Question: Warning: first-time Vim "user"
I'd like to make the GUI font much bigger.
It is installed on a modern windows 32-bit machine.
I've used the 'Edit' menu and found a good font using 'Select Font...'
Then I entered the command:
'set gfn?'
To return ...
'guifont=Consolas:h16:cANSI'
Now apparently I need to add something to my 'vimrc' file. I think I have found the file here?:

So why am I now struggling to make the changes?
Whichever way I try (notepad or via Vim>Open) to open this file it seems to be read-only.
I assume once open I need to add something like the following at some point(?) in the file?
'''
if has('gui_running')
set guifont=Consolas:h16:cANSI
endif
'''
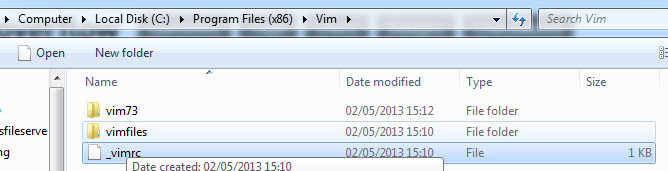
Answer: Because your '_vimrc' lives under 'Program Files', Windows is trying to protect you from potentially damaging the system (and is preventing potentially malicious programs from doing the same).
In order to edit your '_vimrc', you need to be running Vim as administrator. Right-click the icon and select from the menu. You should then be able to edit the file.
You'll probably want to make lots of other changes to this file over time; you'll have to remember always to edit it as administrator.